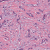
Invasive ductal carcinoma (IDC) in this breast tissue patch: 1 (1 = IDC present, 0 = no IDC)